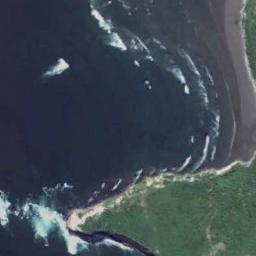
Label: beach